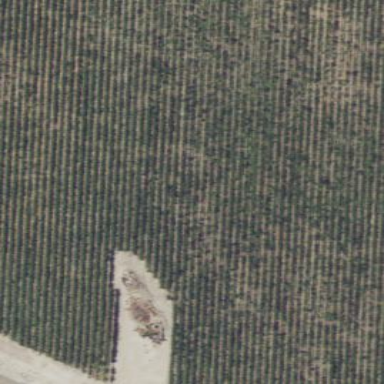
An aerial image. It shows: Beautiful vineyard in the countryside.